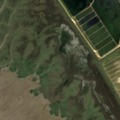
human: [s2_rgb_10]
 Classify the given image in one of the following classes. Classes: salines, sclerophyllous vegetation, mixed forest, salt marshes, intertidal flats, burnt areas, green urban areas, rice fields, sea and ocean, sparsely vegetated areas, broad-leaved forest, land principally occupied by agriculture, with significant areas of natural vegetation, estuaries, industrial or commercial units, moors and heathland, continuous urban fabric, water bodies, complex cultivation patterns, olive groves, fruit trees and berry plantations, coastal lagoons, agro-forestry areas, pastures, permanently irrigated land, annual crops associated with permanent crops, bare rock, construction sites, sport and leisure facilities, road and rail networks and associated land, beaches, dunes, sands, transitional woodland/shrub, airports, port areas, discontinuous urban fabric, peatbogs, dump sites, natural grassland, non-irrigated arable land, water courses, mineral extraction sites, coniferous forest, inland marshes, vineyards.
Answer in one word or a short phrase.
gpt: pastures, salt marshes, salines, intertidal flats